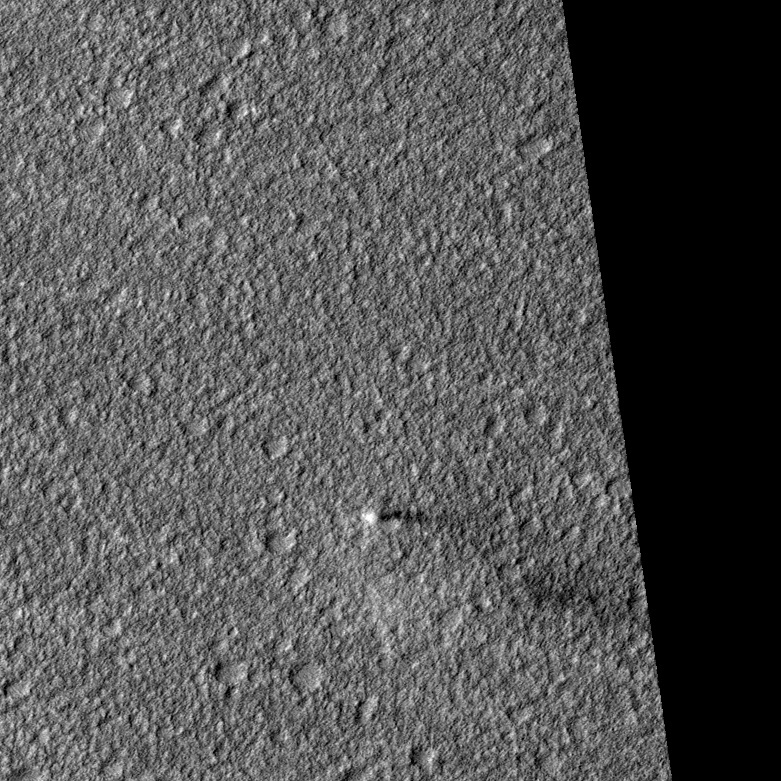
Label: dustdevil